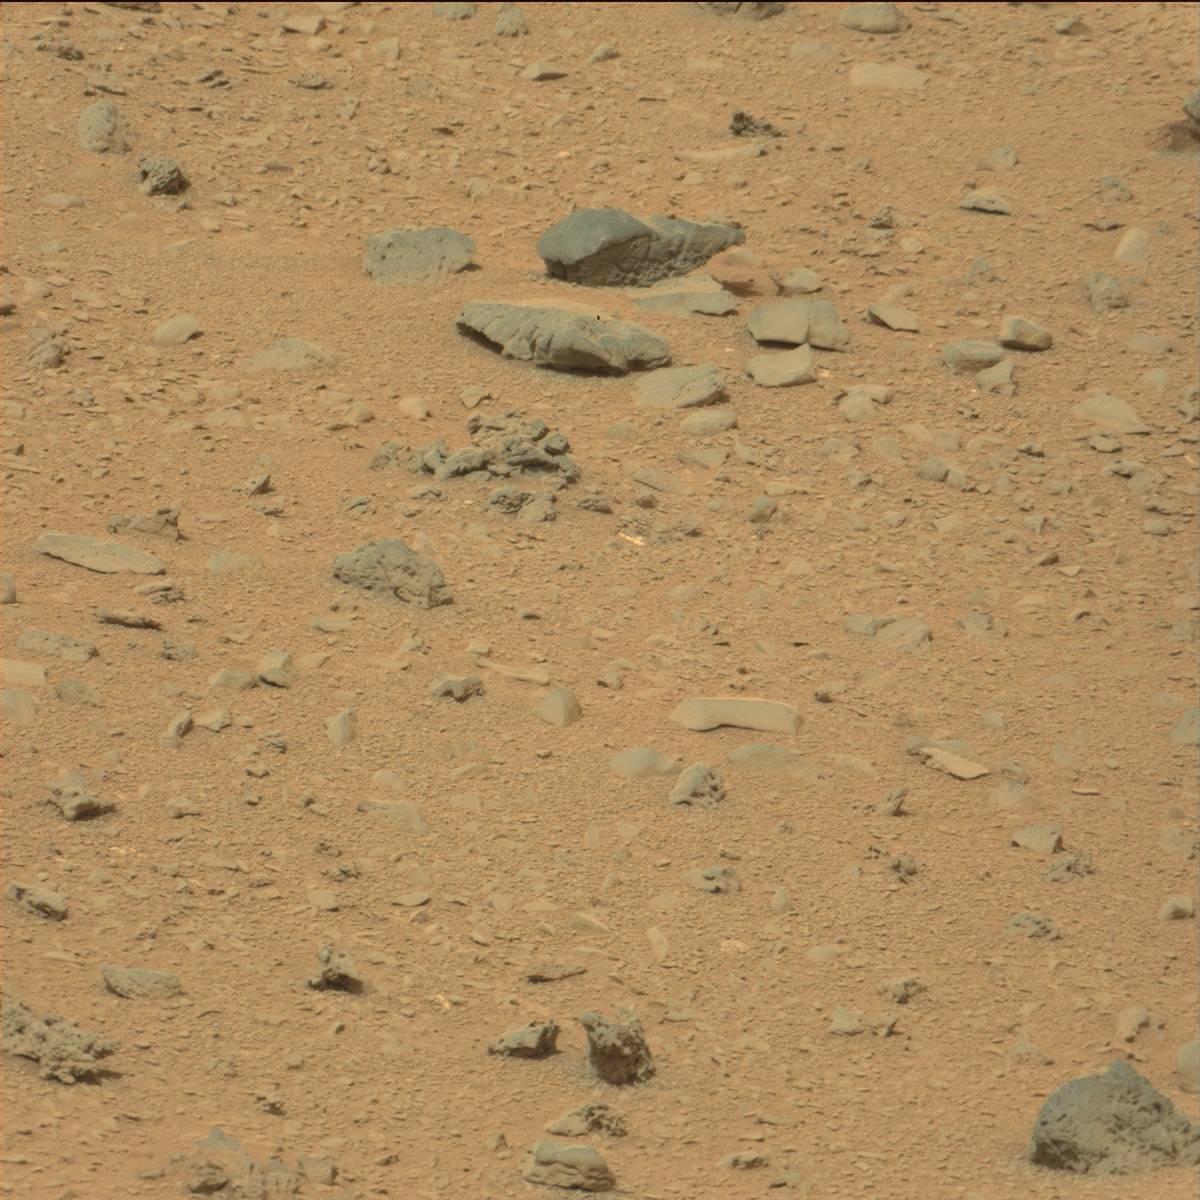
Terrain classes present: Bedrock, Rock, Sand / Soil